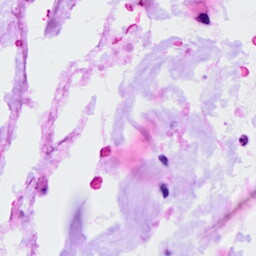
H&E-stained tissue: Ovarian